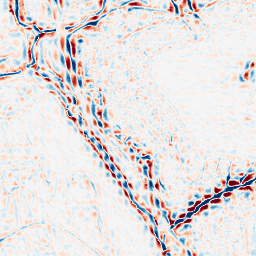
Category: wavelet
Decomposition family: wavelet_biorthogonal
Decomposition parameters: wavelet: bior3.5
level: 3
Upsampling method: sinc_hamming
Upsampling parameters: scale: 2
kernel_size: 4
Upsampling scale: 2